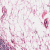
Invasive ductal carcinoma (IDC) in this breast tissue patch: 0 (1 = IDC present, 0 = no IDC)